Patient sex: M
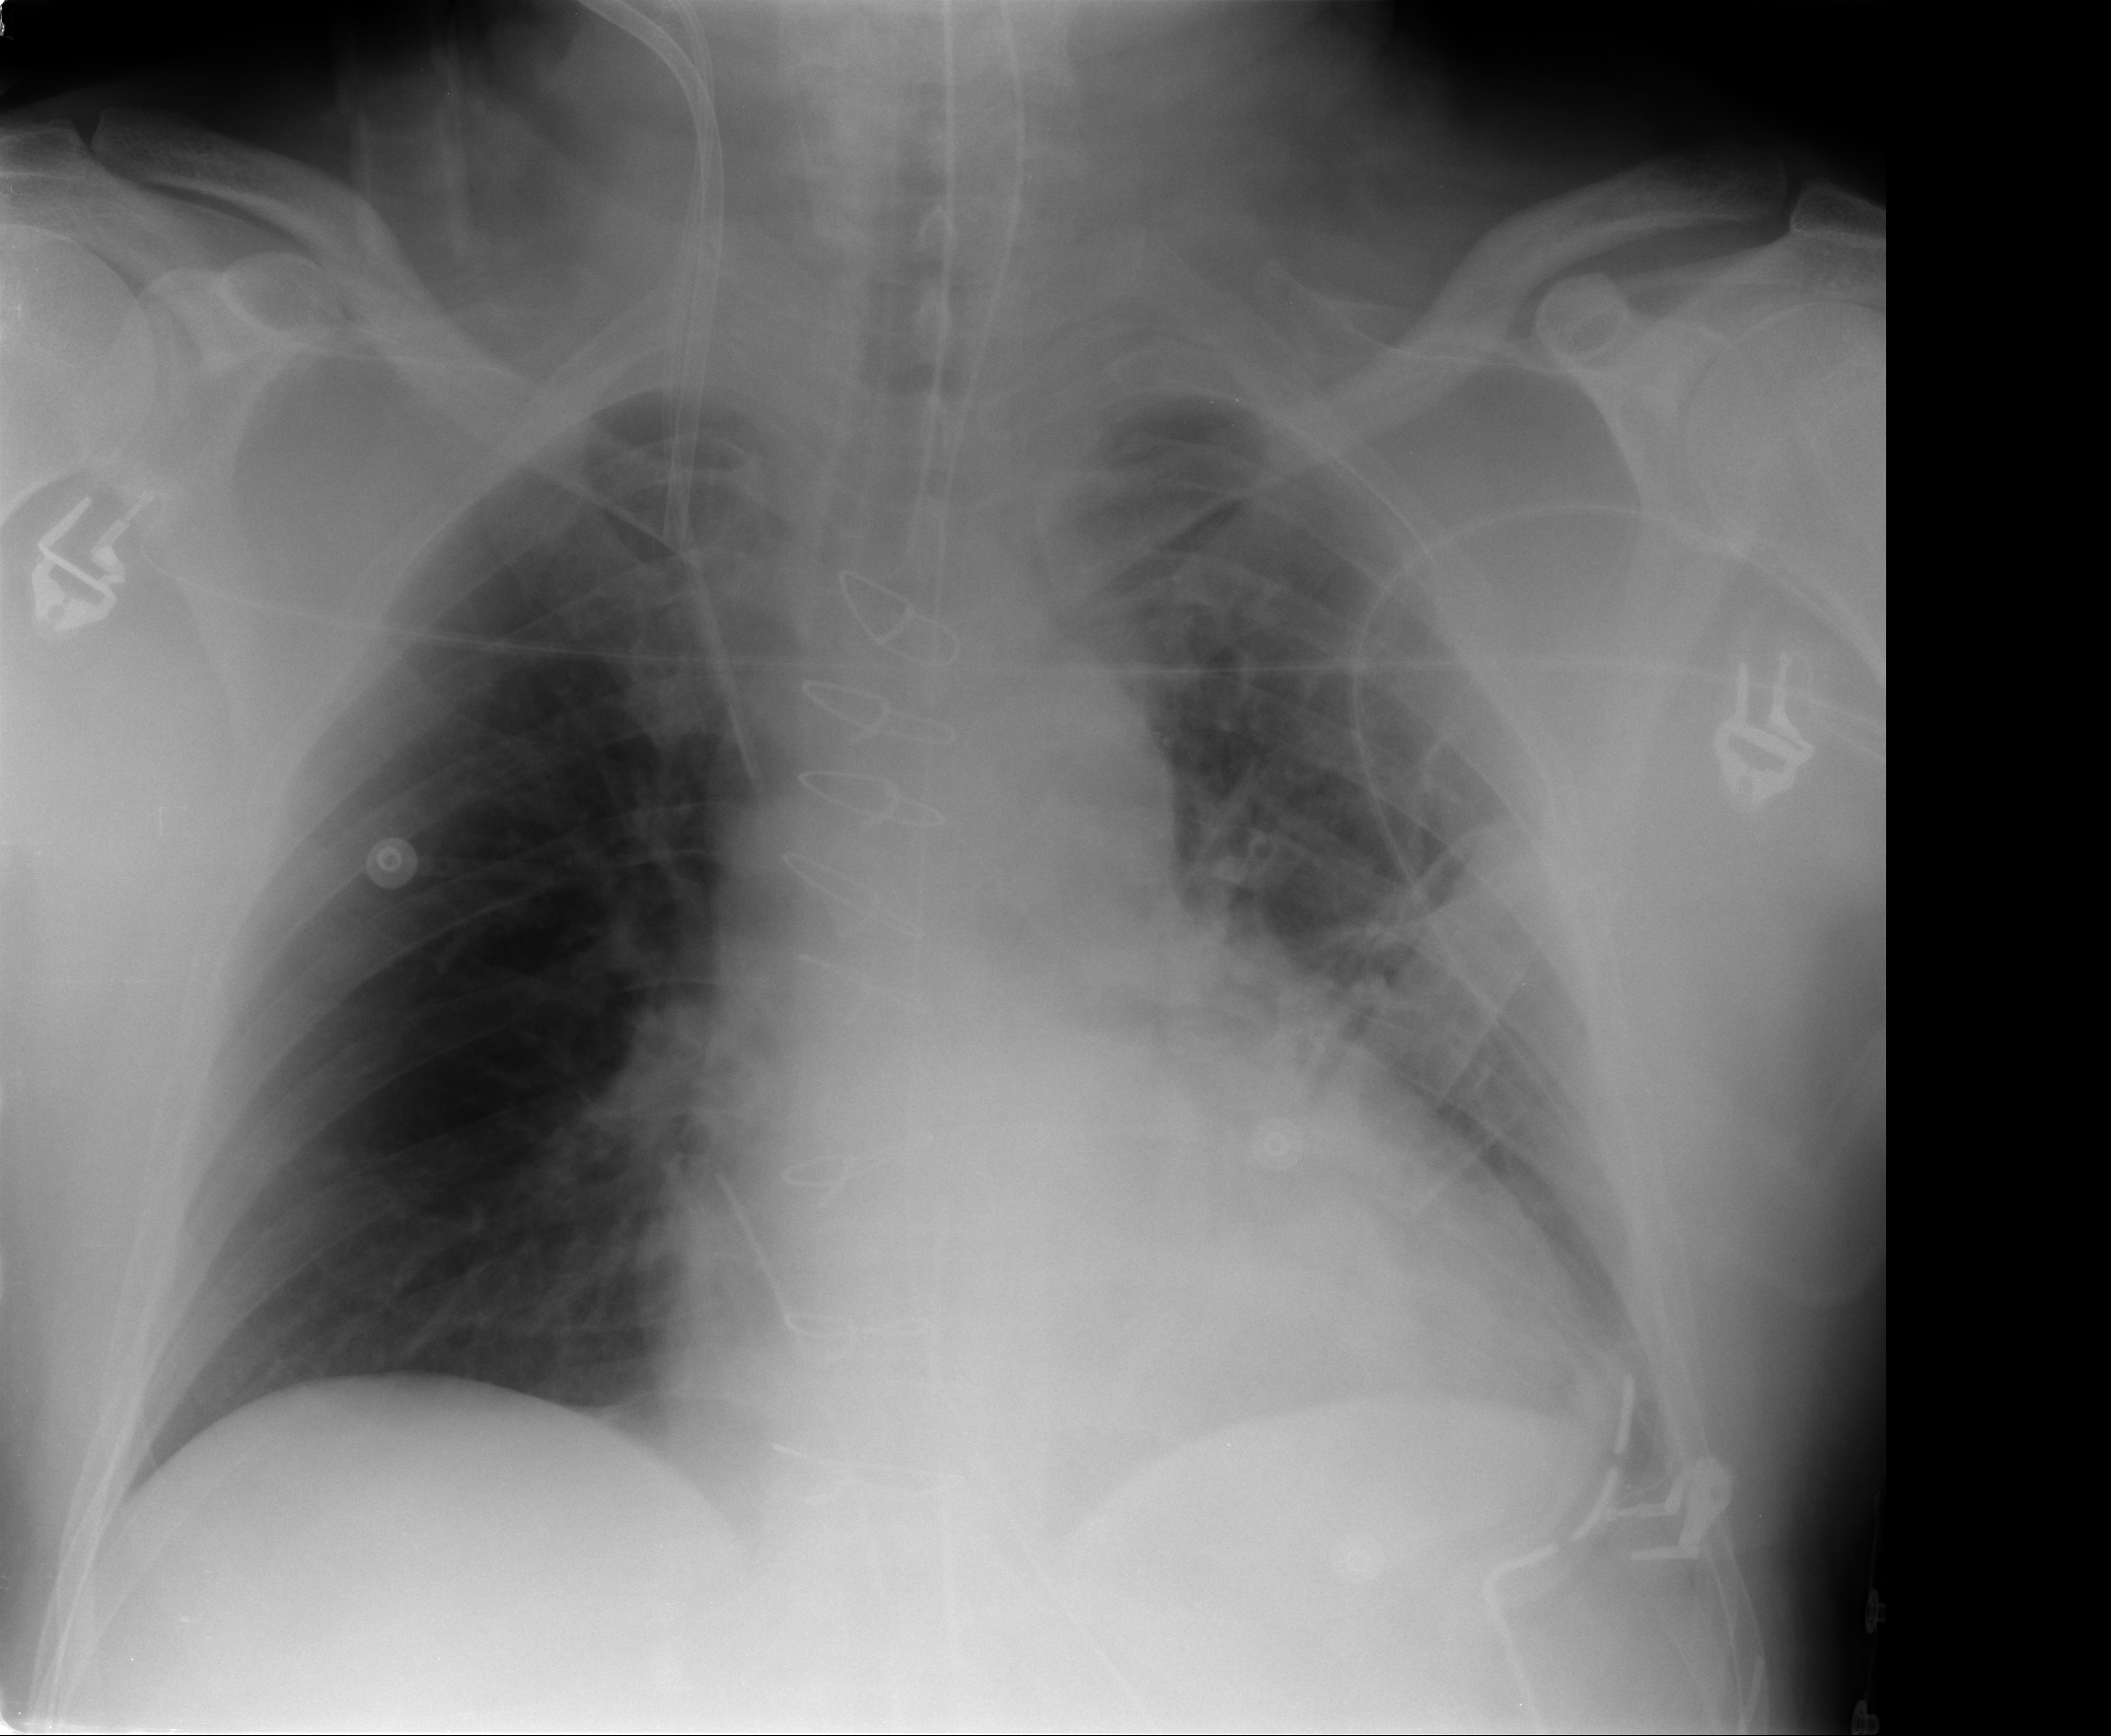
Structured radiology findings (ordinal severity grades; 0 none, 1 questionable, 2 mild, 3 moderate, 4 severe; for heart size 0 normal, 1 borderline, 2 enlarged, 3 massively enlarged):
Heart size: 2
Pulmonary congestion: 0
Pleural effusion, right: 0
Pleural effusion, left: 1
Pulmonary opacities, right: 0
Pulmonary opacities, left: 0
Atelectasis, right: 0
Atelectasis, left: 2